Field crop: tomato
Growth stage: 1
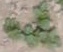
Species: solanum